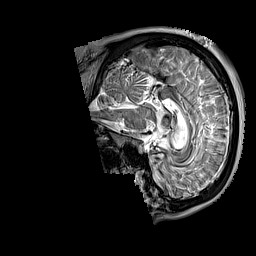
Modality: T2w
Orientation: sagittal
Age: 44
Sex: female
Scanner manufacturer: siemens
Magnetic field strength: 3 T
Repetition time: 3.2 s
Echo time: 0.212 s